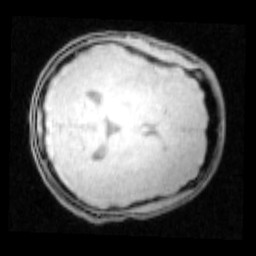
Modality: PDw
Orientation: axial
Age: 17
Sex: male
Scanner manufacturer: siemens
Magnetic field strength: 3 T
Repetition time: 0.25 s
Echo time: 0.00103 s